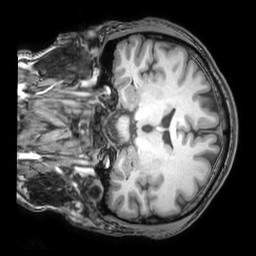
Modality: T1w
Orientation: coronal
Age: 33
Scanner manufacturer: philips
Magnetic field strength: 3 T
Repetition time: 0.007 s
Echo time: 0.003501 s